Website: bh-photo
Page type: receipt
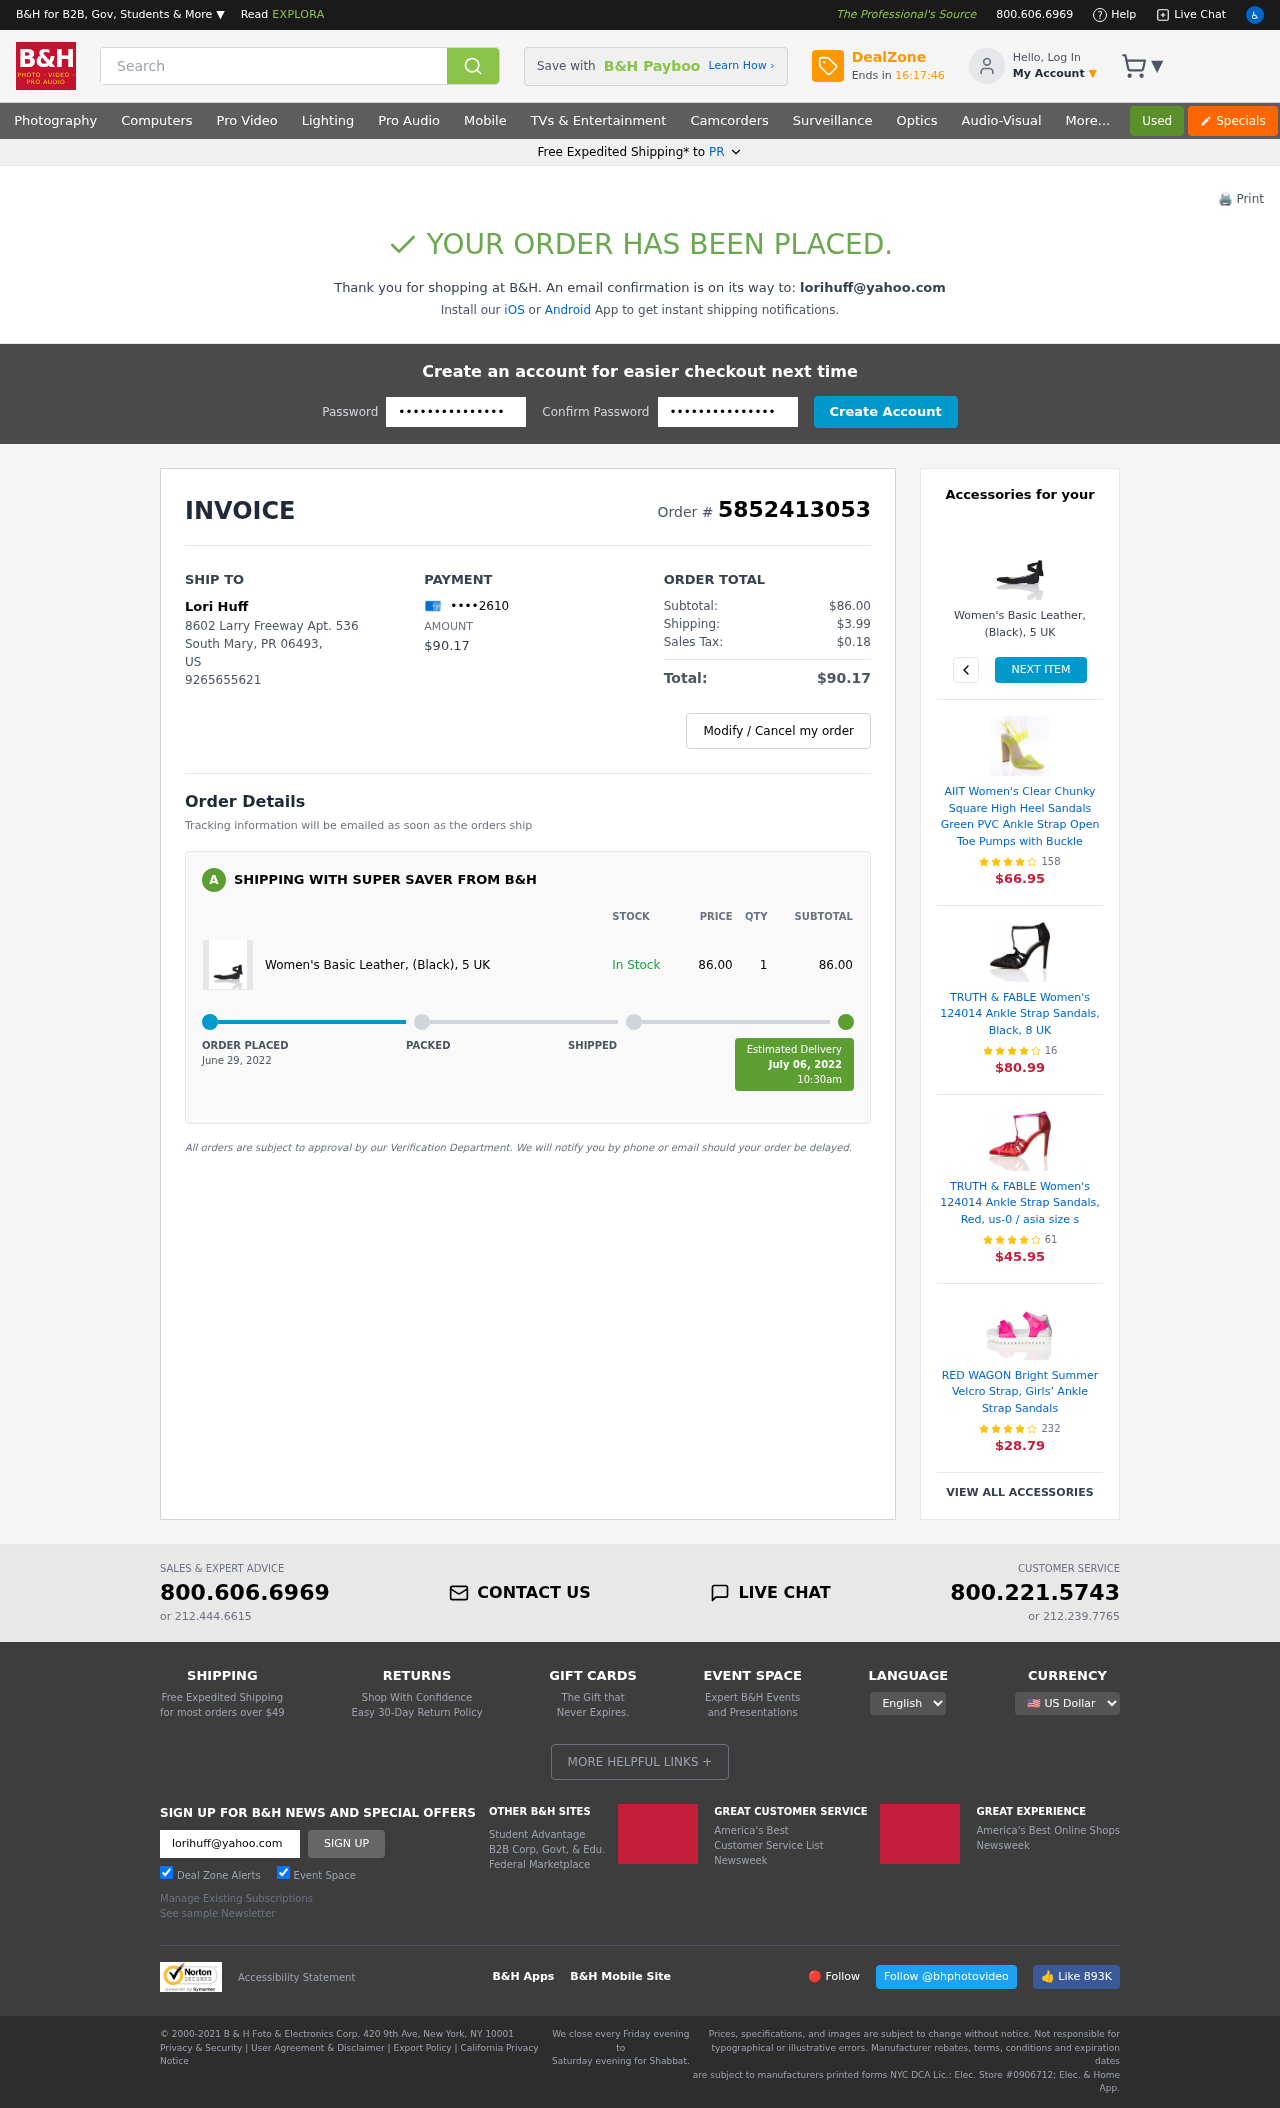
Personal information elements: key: PII_CARD_LAST4
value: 2610
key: PII_CITY
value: South Mary
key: PII_EMAIL
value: lorihuff@yahoo.com
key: PII_FULLNAME
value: Lori Huff
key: PII_PHONE
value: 9265655621
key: PII_POSTCODE
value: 06493
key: PII_STATE
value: PR
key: PII_STATE_ABBR
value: PR
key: PII_STREET
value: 8602 Larry Freeway Apt. 536
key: PII_COUNTRY_CODE
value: US
Product elements: key: PRODUCT1_NAME
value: Women's Basic Leather, (Black), 5 UK
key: PRODUCT1_PRICE
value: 86
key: PRODUCT1_QUANTITY
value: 1
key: PRODUCT1_NAME2
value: Women's Basic Leather, (Black), 5 UK
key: PRODUCT2_NAME
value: AIIT Women's Clear Chunky Square High Heel Sandals Green PVC Ankle Strap Open Toe Pumps with Buckle
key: PRODUCT2_NUM_RATINGS
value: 158
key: PRODUCT2_PRICE
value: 66.95
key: PRODUCT3_NAME
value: TRUTH & FABLE Women's 124014 Ankle Strap Sandals, Black, 8 UK
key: PRODUCT3_NUM_RATINGS
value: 16
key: PRODUCT3_PRICE
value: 80.99
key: PRODUCT4_NAME
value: TRUTH & FABLE Women's 124014 Ankle Strap Sandals, Red, us-0 / asia size s
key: PRODUCT4_NUM_RATINGS
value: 61
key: PRODUCT4_PRICE
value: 45.95
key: PRODUCT5_NAME
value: RED WAGON Bright Summer Velcro Strap, Girls’ Ankle Strap Sandals
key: PRODUCT5_NUM_RATINGS
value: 232
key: PRODUCT5_PRICE
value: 28.79
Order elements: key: ORDER_ID
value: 5852413053
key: ORDER_TOTAL
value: $90.17
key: ORDER_SUBTOTAL
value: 86.00
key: ORDER_SUBTOTAL
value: $86.00
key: ORDER_SHIPPING_COST
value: $3.99
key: ORDER_TAX
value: $0.18
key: ORDER_DATE
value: June 29, 2022
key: ORDER_DELIVERY_DATE
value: July 06, 2022
Search elements: key: HEADER_SEARCH
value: Search